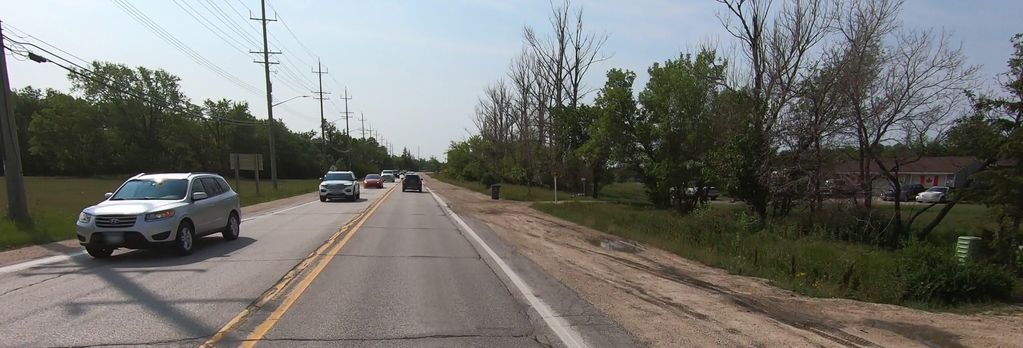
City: winnipeg